Question: I've found a problem with the detection of angle types (whether or wrt the origin of axes), given a set of polylines.
I've found dozens of very similar questions, but none of them solved my problem, so I put it here in hope something comes out.

All I have is a set of polylines. I need to find the angles (with a given tolerance close to rectangles), and classify them as or .
For each polyline I take the vertices 3 by 3, and I am able to recognize whether the central one is or is not an angle, and measure its value as a number between 0 and 180 degrees.
Now I need to give this angle a direction (let's say a sign, negative if the acute is aiming away from the origin, positive if it aims toward the center), and I thought I'd implement it with one of the 2 methods below, but none of them worked.
1) Just the 'sign of a 2d crossproduct' (i know this is not mathematically correct terminology):
'''
//given 3 contiguous vertices a,b,c
//check if b is a inner (+1) or outer (-1) vertex (0 in other cases)
double cross = ((b.x - a.x)*(c.y - a.y)) - ((b.y - a.y)*(c.x - a.x));
if(cross > 0){
return 1;
} else if (cross < 0) {
return -1;
}
return 0;
'''
But it seems it only works in the bottom left quadrant, in the top right works exactly in the opposite way, while it screws in the others and i can't understand why.
2) Compare the norm of the vertices
'''
if b.norm() < a.norm() && b.norm() < c.norm
then return +1
else return -1
'''
This only works with basic cases, and overall no polylines crossing the axes (embracing the origin). I can check all the cases, but I'd rather avoid that.
Obviously, there are far safer methods, such as checking if the vertex is on the same side of the origin compared to a line passing between 2 neighbours lying on the 2 vectors.. but i need to optimize it as much as possible.
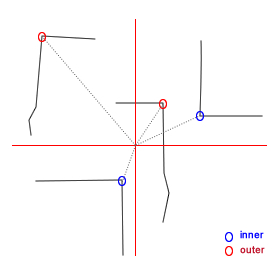
Answer: Describe the two angle vectors coming from the center point as 'a' and 'b'. And describe the vector from your center point to the origin as 'center'.
The angle will be described as "inner" if:
'''
dot( a + b, center ) > 0.0 && dot( cross( a, center ), cross( b, center ) ) < 0.0
'''
This can be solved by using both the and the . (And happily, no angles at all. This can be solved entirely with adds, multiplies, and comparisons.)
Here it is, solved in two steps.
The angle is pointing more than if you define the "direction the angle is pointing" by summing the two angle vectors.
'a' 'b' 'a' 'b'
'''
'dot( a + b, center ) > 0.0'
'''
'a''b'
Vectors 'a' and 'b' are pointing to opposite sides of the origin if their cross products point in opposing directions.
'''
'dot( cross( a, center ), cross( b, center ) ) < 0.0'
'''
If and only if these are both true, your angle is defined as "inner".